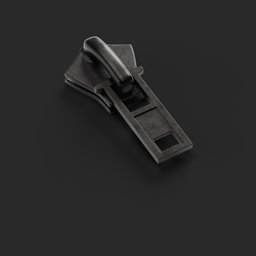
Label: mechanical